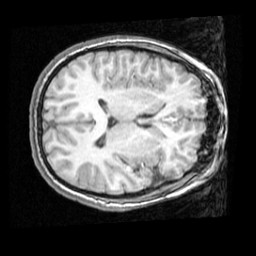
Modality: T1w
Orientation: axial
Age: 13
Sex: male
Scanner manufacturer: ge
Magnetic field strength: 1.5 T
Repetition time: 0.03333 s
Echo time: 0.008 s